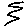
Label: zigzag